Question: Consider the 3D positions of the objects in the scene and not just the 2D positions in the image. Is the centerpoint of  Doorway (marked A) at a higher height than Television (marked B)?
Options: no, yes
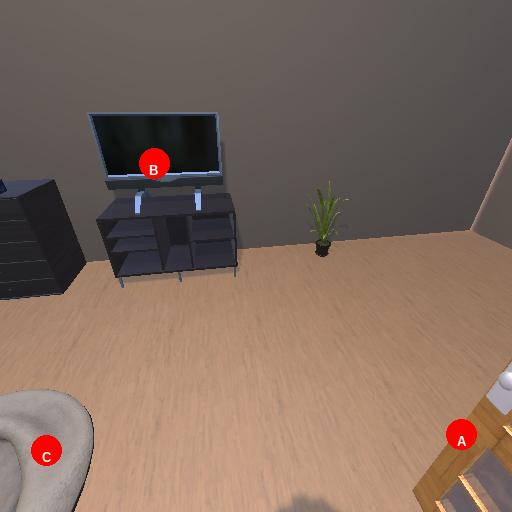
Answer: no